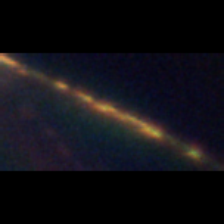
Taxon: Psuedo-nitzschia
Group: Diatoms